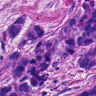
Metastatic tissue present: yes